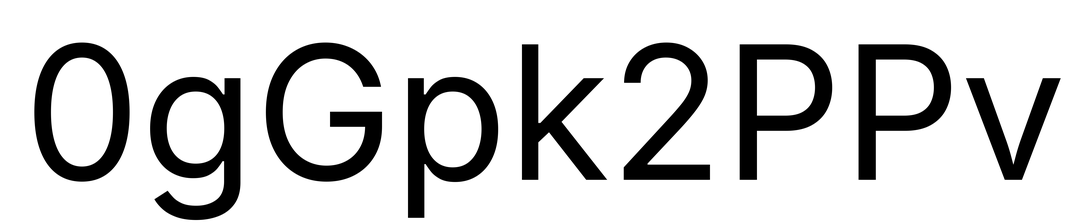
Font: Inter_Regular